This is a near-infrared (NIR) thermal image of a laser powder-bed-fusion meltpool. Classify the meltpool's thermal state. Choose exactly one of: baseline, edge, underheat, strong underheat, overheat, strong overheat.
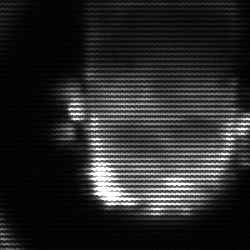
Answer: baseline